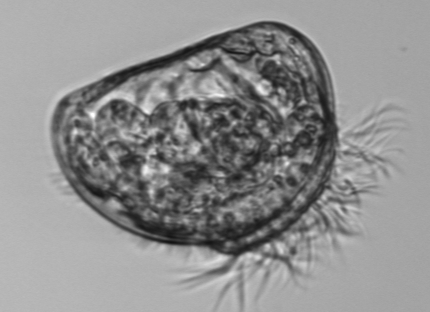
Label: shellfish_larvae